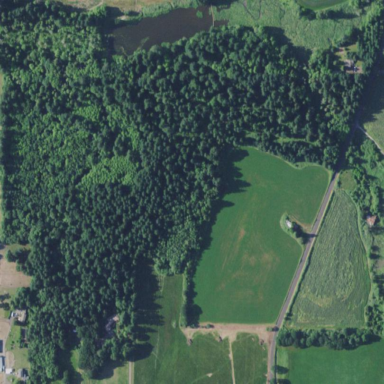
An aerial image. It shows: Mixed woodland with variety of leaf types and cycles.